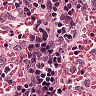
Metastatic tissue present: no